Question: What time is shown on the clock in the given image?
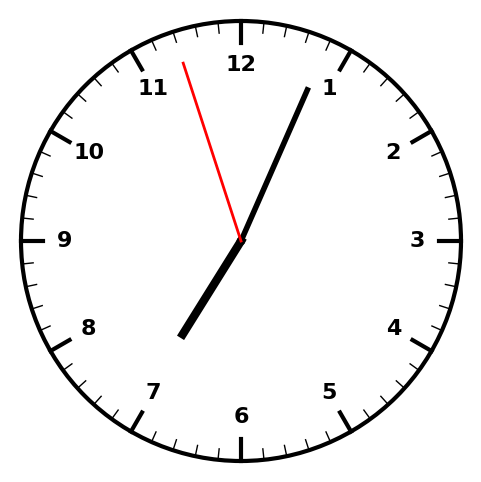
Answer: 07:03:57